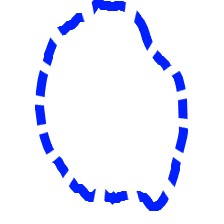
Shape: circle